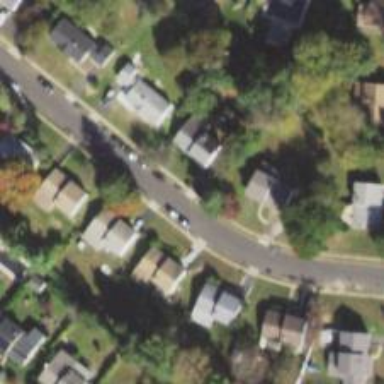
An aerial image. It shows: Driveway.